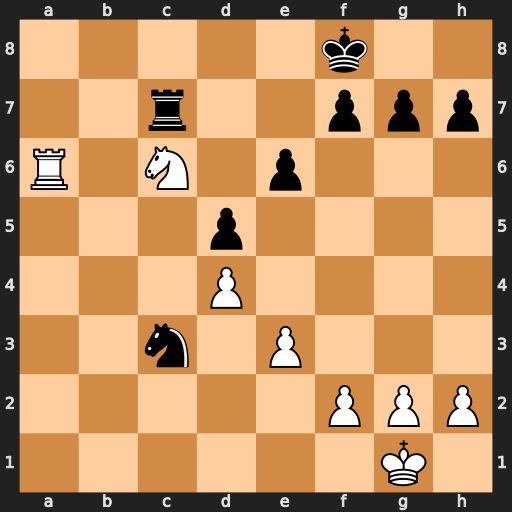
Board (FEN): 5k2/2r2ppp/R1N1p3/3p4/3P4/2n1P3/5PPP/6K1
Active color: w
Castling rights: -
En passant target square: -
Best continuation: Ra8+ Rc8 Rxc8#